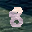
Label: 8